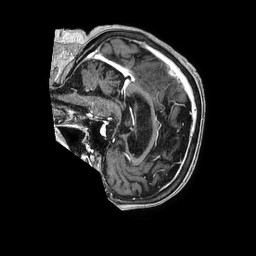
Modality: T1w
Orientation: sagittal
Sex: female
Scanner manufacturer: philips
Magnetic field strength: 1.5 T
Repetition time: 0.007737 s
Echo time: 0.003528 s